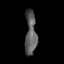
Tissue: skin
Cell type: Epithelial cells
Senescence score: 0.2259
Nuclear area (px): 491
Mean DAPI intensity: 91.654